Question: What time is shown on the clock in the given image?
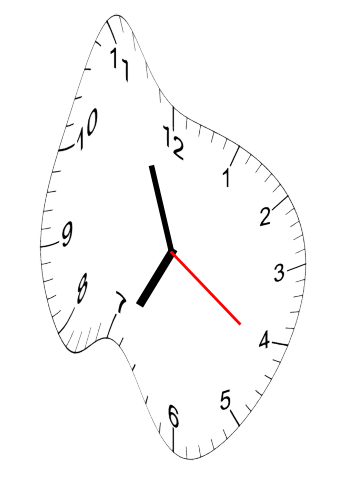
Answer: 06:56:21